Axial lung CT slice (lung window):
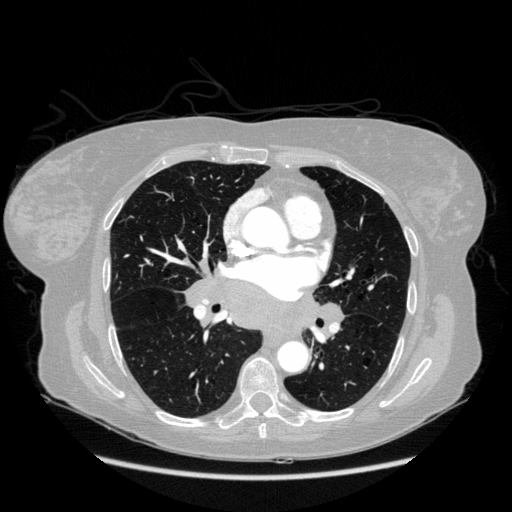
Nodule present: no